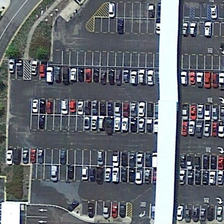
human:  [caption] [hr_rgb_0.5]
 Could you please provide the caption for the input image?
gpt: this is a big parking .

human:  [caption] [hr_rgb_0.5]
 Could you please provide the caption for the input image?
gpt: the road is grey with some grass and the cars are colorful .

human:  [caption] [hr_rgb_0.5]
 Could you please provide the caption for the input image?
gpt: the water is blue .

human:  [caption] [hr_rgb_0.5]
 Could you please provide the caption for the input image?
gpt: this is a beautiful lake just like a sapphire .

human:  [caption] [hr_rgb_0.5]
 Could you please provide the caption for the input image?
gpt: many cars in different colors are in a parking lot .